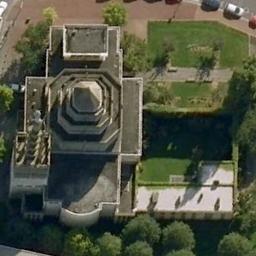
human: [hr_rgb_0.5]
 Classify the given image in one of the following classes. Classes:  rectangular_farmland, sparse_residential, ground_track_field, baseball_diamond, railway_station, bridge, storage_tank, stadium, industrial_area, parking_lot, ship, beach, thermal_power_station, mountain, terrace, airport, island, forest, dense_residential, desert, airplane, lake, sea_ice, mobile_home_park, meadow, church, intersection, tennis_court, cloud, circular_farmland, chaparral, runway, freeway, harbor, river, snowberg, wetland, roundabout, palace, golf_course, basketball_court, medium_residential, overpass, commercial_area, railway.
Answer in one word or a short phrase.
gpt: church